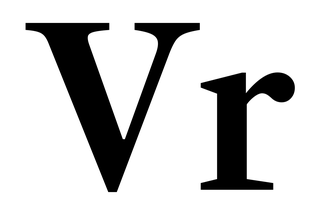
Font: LibreCaslonText_SemiBold